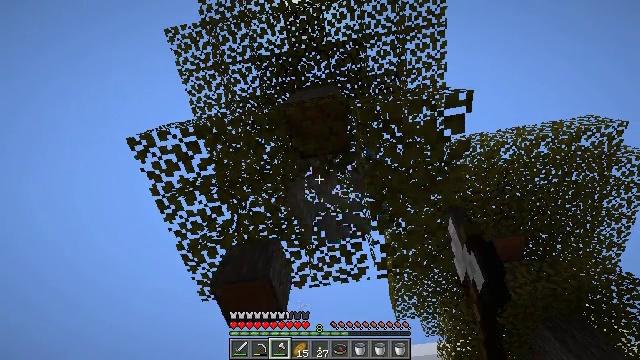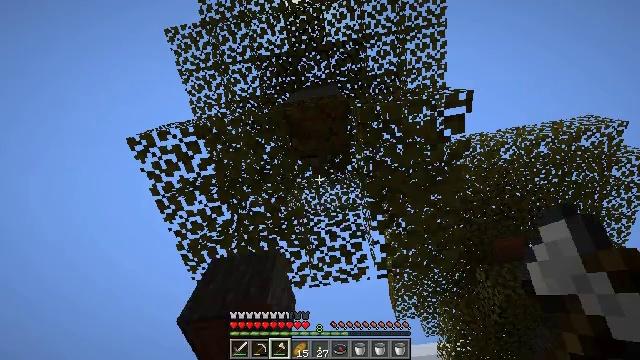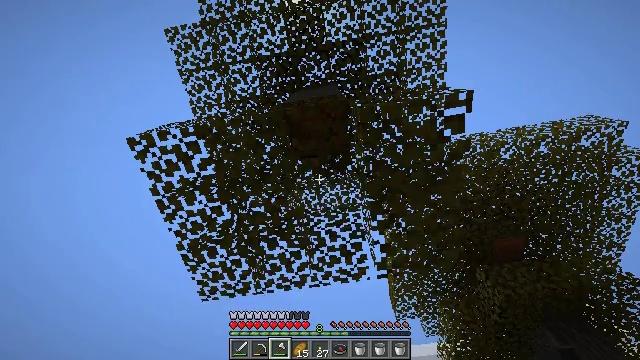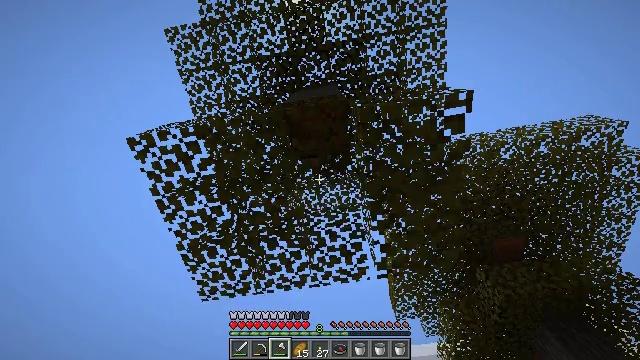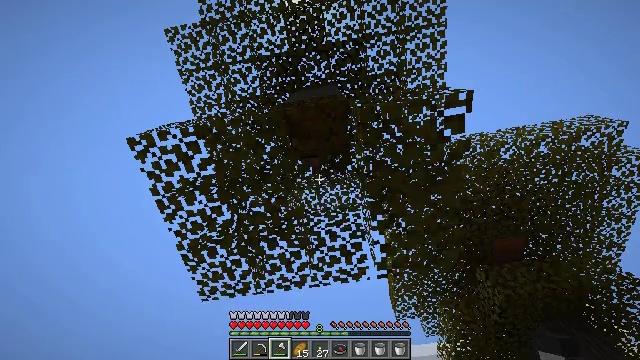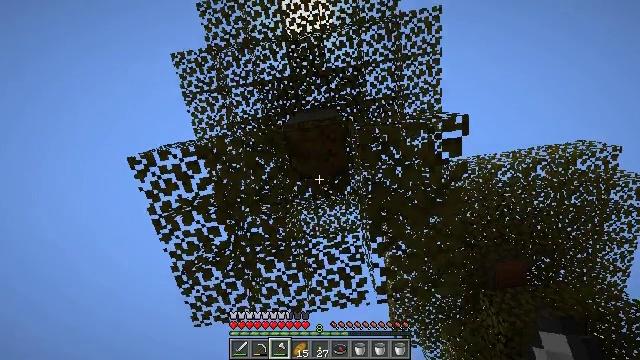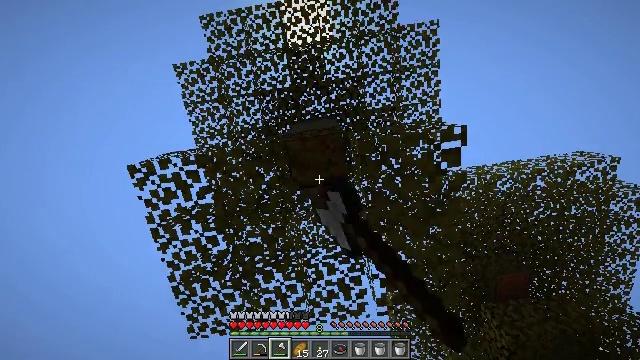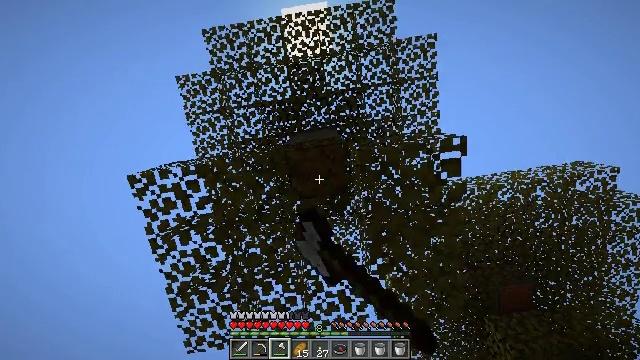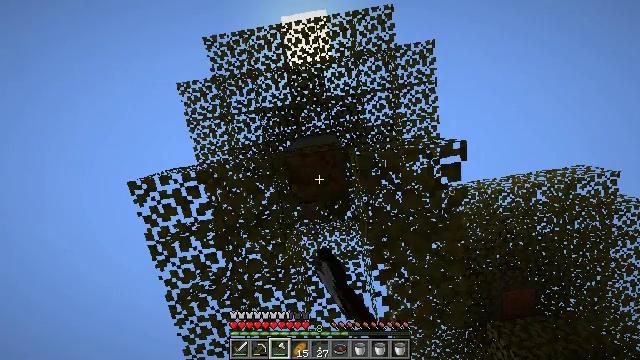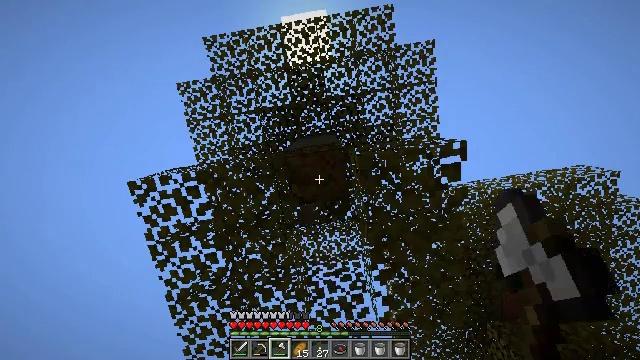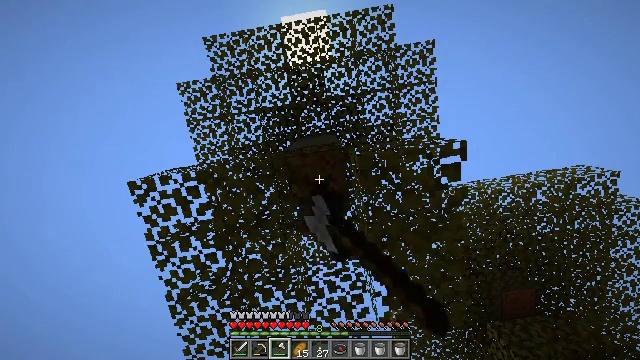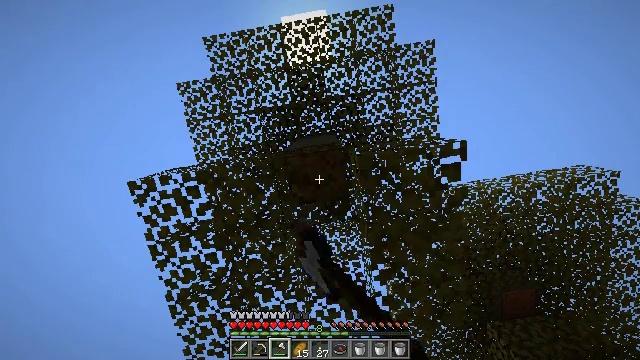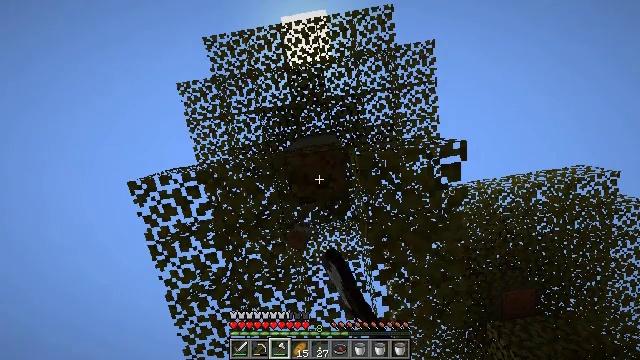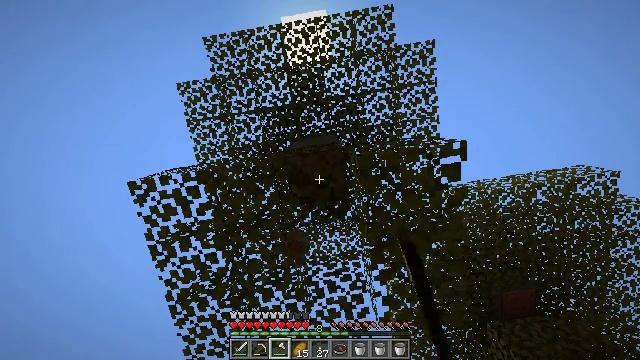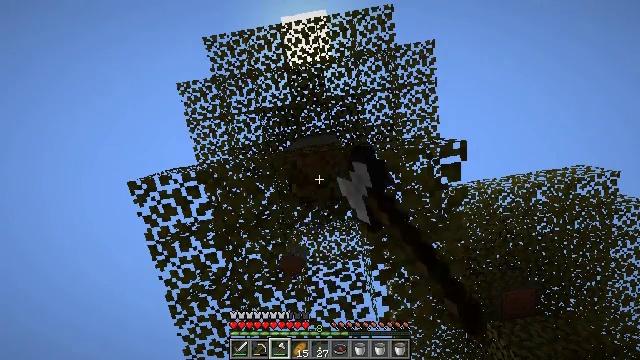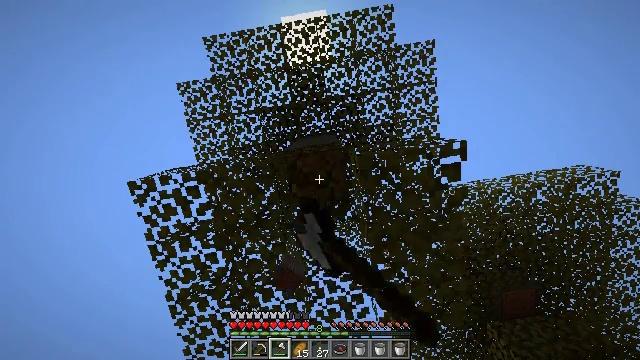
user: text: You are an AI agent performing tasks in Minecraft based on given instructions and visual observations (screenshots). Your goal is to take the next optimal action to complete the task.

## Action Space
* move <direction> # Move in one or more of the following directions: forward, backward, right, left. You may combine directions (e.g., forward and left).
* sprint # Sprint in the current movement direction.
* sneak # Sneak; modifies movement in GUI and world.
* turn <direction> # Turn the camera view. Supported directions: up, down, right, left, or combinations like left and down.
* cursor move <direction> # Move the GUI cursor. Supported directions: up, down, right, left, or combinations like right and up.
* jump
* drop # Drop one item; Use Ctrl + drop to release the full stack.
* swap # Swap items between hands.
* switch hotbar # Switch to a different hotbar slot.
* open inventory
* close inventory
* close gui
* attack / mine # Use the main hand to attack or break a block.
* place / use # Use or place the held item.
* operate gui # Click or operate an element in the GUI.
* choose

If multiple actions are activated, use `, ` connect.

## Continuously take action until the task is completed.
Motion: motion action
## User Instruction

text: Mine acacia leaves from the tree.
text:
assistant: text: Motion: attack / mine
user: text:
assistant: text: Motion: attack / mine
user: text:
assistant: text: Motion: attack / mine
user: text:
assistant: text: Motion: attack / mine
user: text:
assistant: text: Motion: turn up, attack / mine
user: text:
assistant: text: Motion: turn up, attack / mine
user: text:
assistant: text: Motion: turn up, attack / mine
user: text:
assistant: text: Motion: turn up, attack / mine
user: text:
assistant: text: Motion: attack / mine
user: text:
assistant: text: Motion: attack / mine
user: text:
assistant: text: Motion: attack / mine
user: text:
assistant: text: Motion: attack / mine
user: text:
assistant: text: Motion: attack / mine
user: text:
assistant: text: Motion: attack / mine
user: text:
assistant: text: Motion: attack / mine
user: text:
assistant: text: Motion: attack / mine
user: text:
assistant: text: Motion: attack / mine
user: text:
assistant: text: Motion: attack / mine
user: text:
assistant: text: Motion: attack / mine
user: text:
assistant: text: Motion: attack / mine
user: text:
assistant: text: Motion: attack / mine